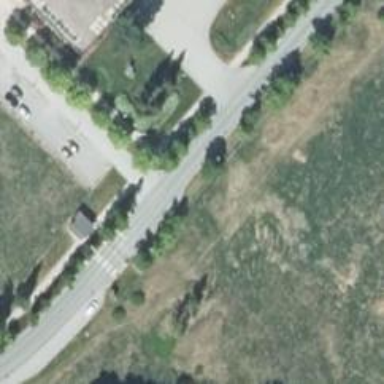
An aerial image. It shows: Asphalt cycleway.